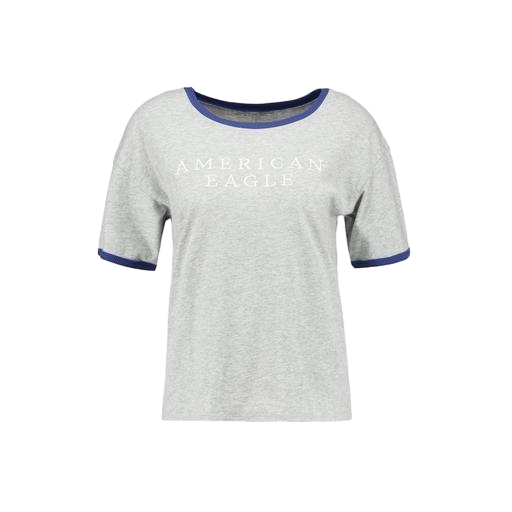
logo-embroidered top, gray logo-print t-shirt, gray printed jersey t-shirt, white background